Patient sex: M
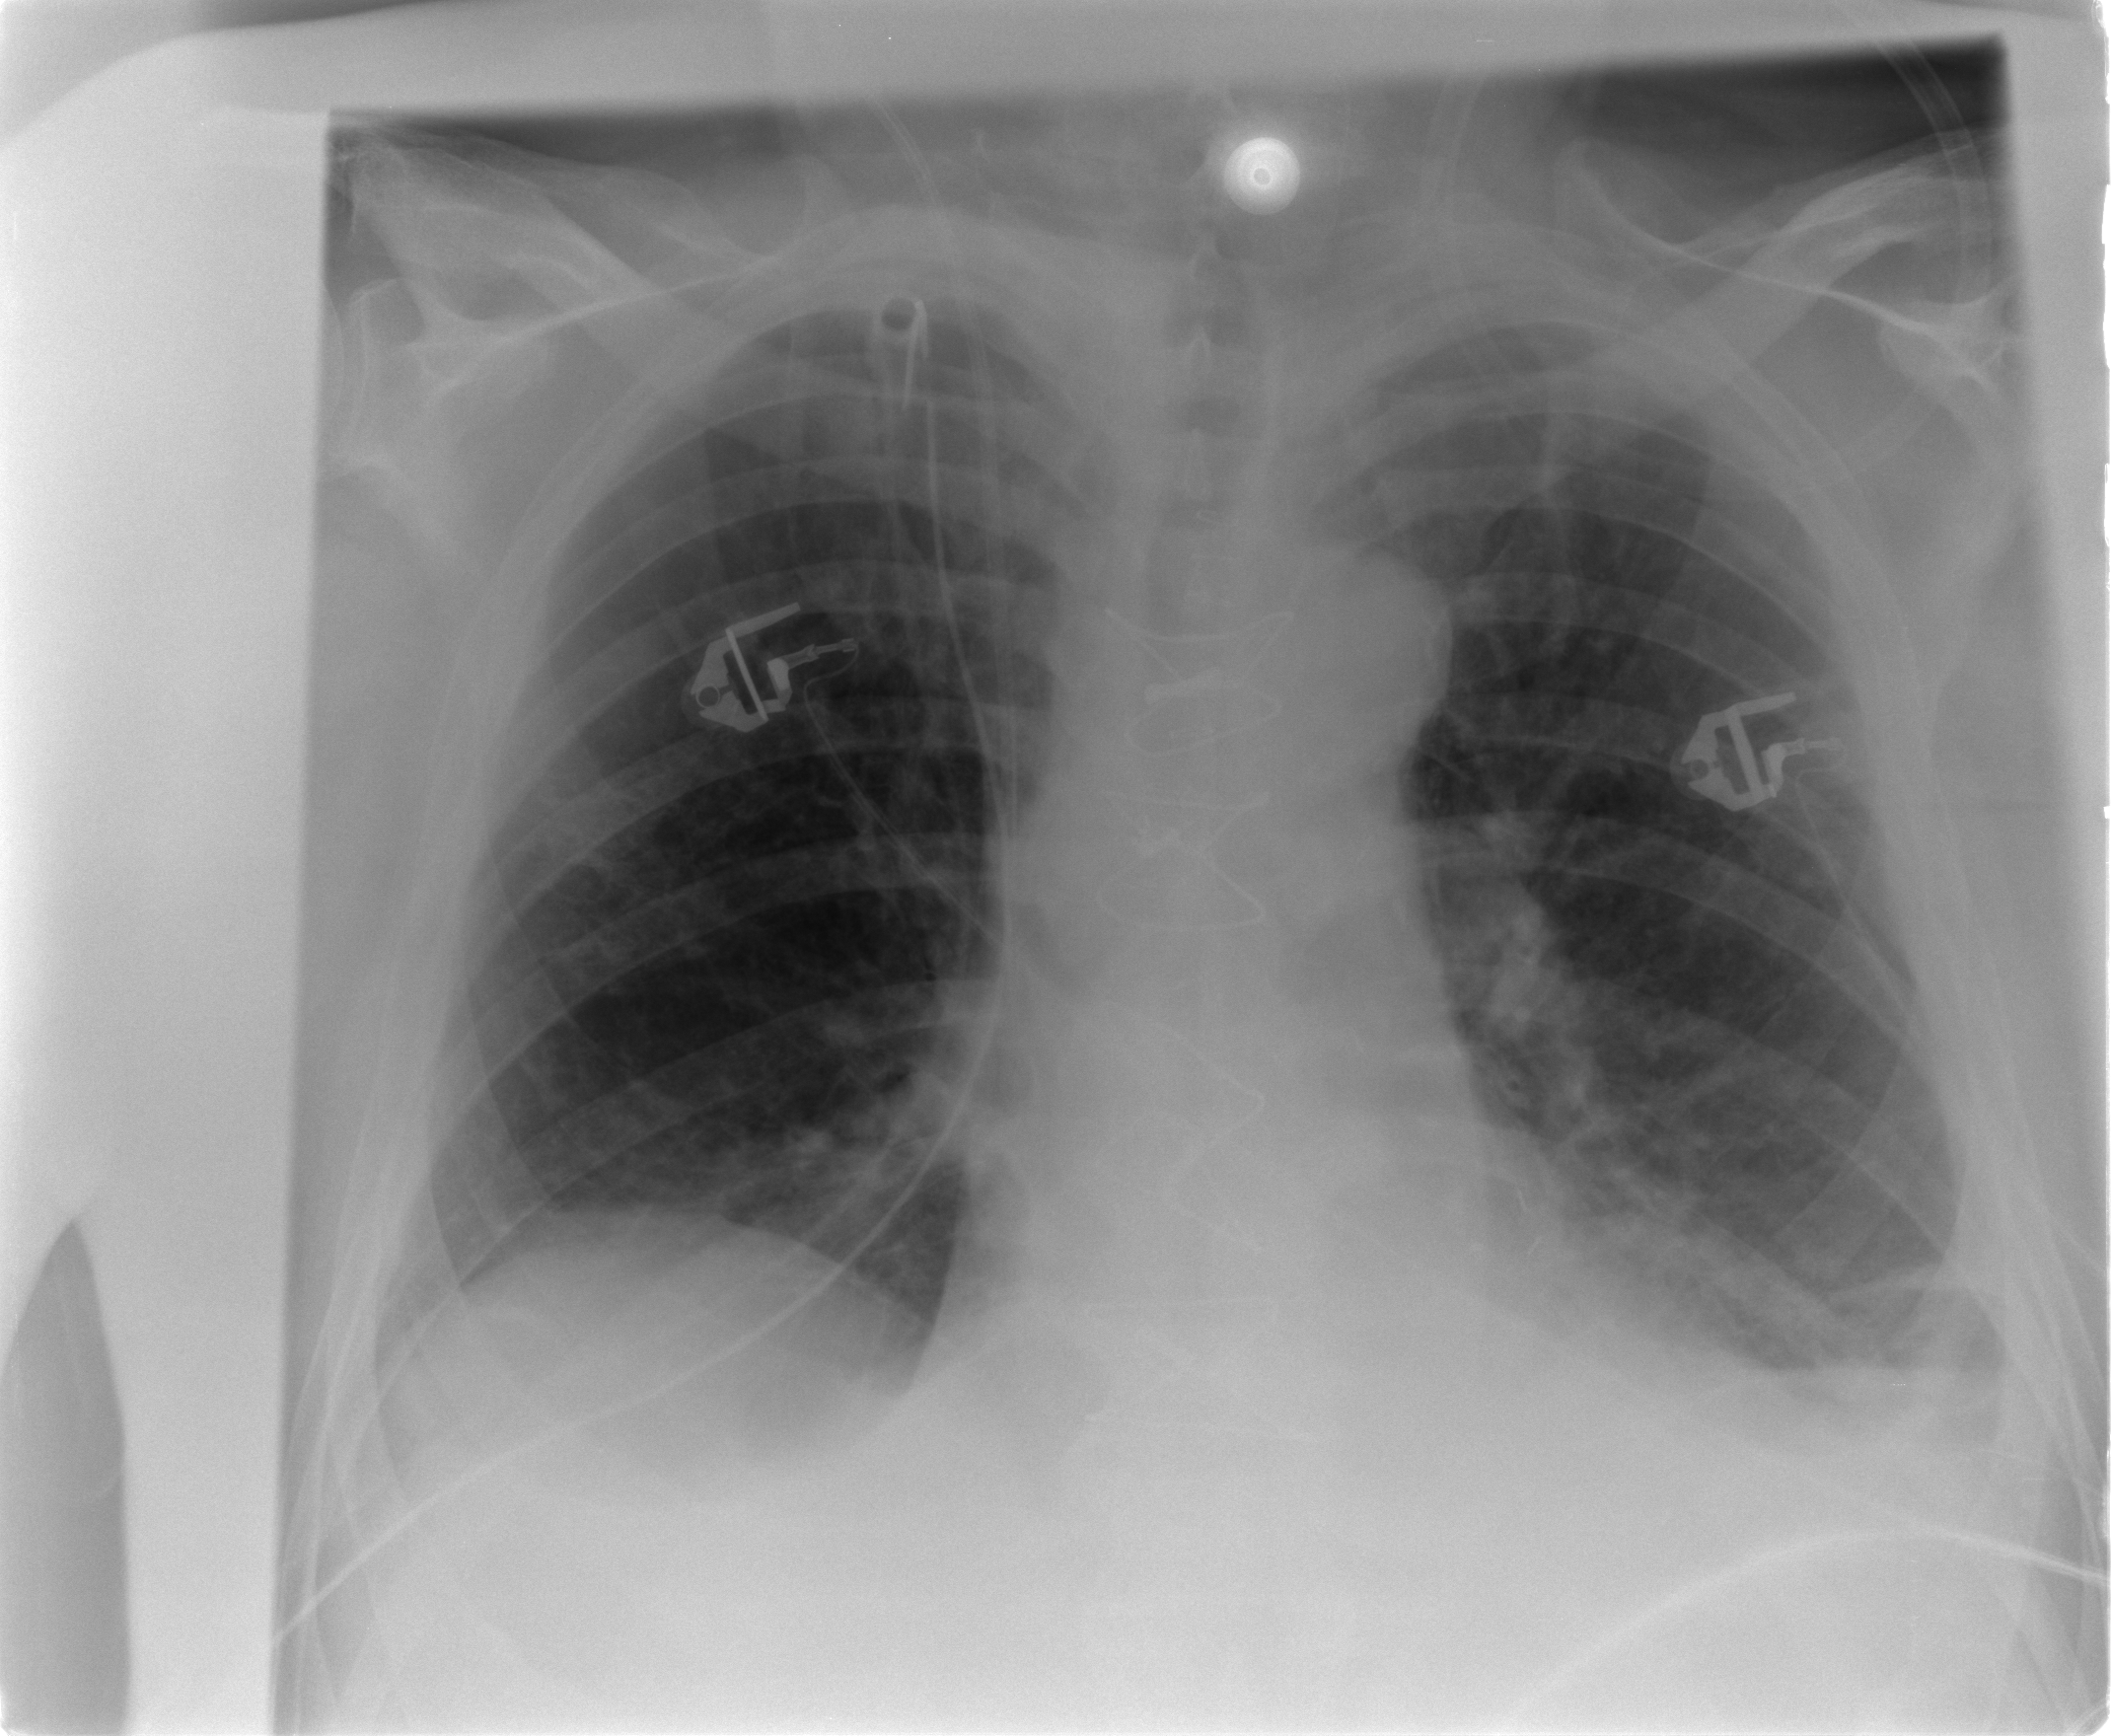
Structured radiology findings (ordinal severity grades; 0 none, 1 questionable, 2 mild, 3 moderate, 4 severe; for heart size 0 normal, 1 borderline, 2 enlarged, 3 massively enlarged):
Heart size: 2
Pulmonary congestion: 0
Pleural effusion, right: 1
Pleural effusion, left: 2
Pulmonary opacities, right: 0
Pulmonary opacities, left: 0
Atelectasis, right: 0
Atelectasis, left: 2